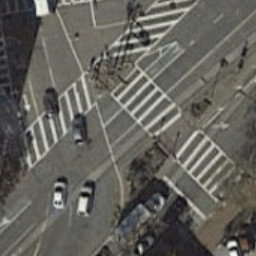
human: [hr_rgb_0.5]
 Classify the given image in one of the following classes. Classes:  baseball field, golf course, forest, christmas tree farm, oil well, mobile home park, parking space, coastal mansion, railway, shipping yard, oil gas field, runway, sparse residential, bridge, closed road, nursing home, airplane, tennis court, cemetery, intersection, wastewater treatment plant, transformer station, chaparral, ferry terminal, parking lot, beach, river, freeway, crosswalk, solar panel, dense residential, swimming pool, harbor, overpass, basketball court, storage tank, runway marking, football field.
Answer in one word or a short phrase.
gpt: crosswalk